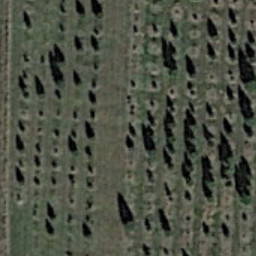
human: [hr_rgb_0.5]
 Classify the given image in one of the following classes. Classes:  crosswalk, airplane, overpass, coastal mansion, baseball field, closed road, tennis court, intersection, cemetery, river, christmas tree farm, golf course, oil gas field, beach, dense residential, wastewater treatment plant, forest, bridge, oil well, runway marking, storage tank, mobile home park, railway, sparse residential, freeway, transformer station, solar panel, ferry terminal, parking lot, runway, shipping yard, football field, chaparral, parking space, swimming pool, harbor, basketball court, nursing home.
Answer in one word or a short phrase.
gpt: christmas tree farm